Field crop: maize
Growth stage: 2
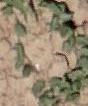
Species: convolvulus